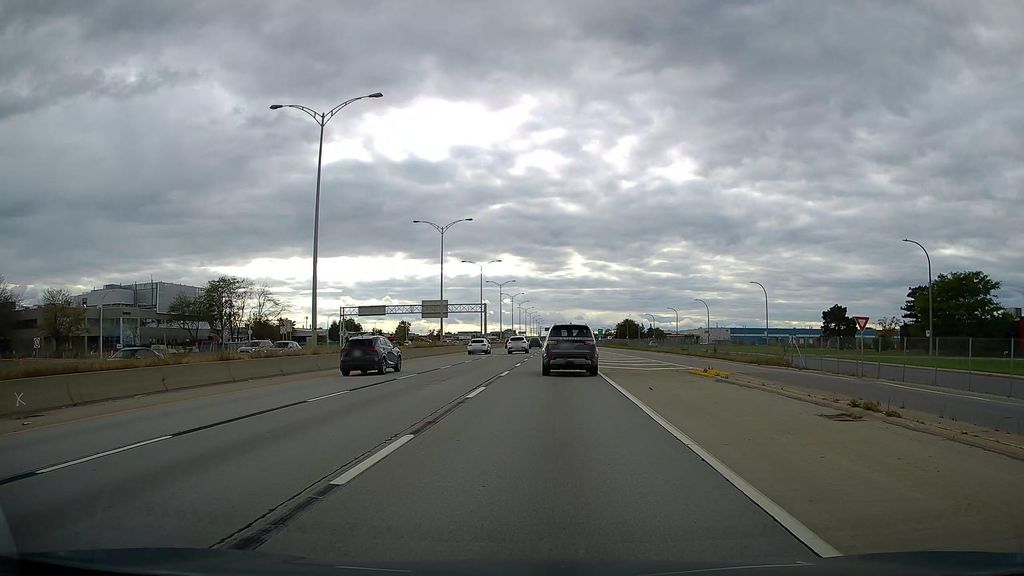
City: montreal